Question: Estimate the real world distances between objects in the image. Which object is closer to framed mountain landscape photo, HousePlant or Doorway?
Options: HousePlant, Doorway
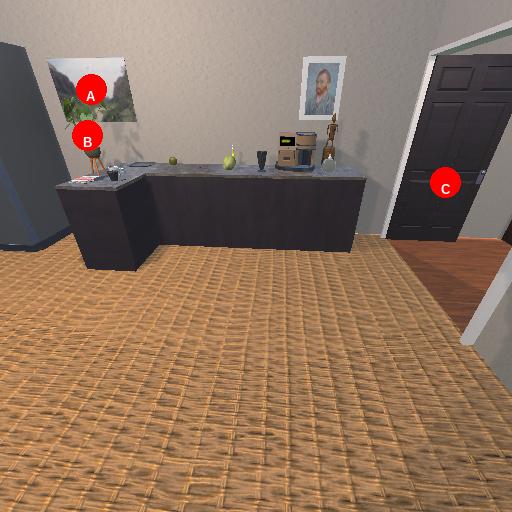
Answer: HousePlant